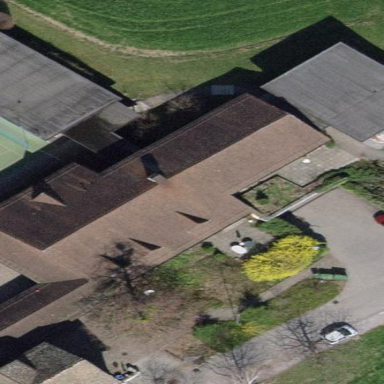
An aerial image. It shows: School building.